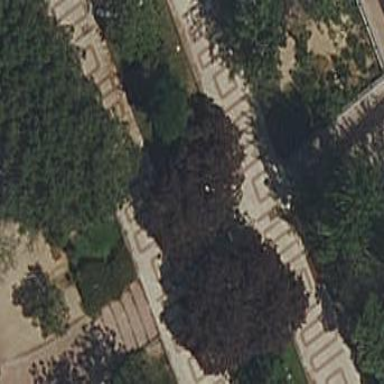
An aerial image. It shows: Garden with kerb barrier.